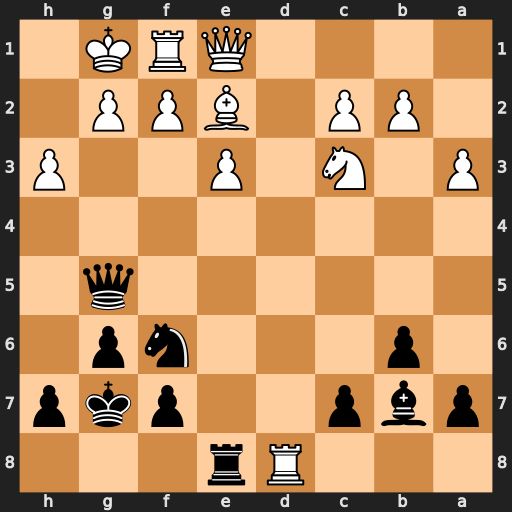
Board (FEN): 3Rr3/pbp2pkp/1p3np1/6q1/8/P1N1P2P/1PP1BPP1/4QRK1
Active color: b
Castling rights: -
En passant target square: -
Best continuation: Qxg2#